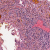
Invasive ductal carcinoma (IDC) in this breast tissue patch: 0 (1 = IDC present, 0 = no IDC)